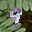
Label: 9